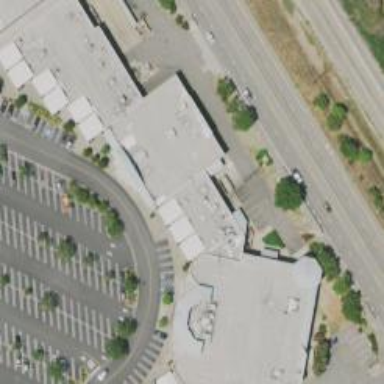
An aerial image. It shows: Retail building.